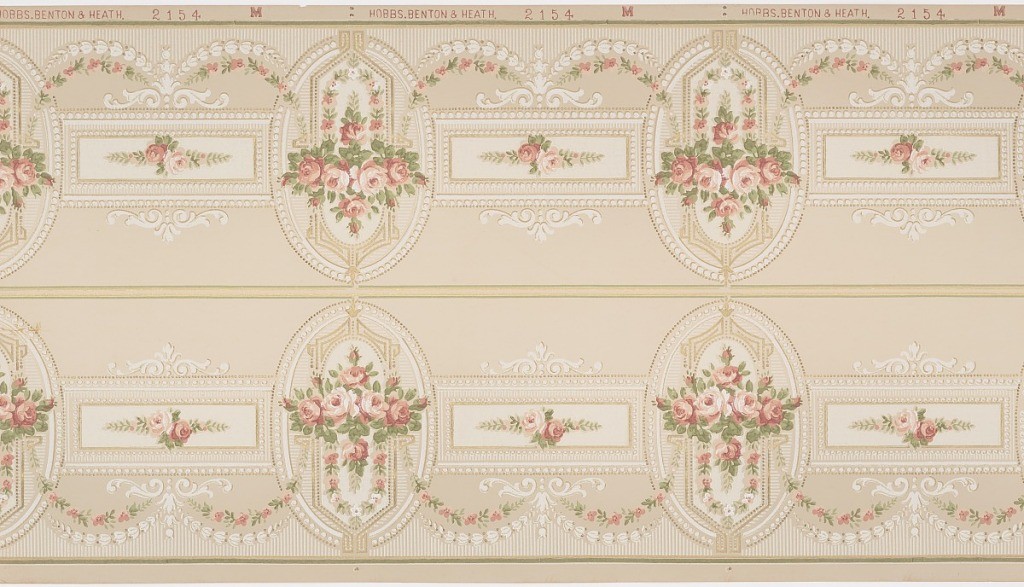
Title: Border
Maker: Hobbs, Benton & Heath, Hoboken, New Jersey
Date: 1905–1915
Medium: Machine-printed paper
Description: On pink-taupe ground, alternating rectangular and oval frames containing clusters of pink and white roses with foliage. Frames are bordered by beaded border and decorated with scroll motifs.